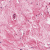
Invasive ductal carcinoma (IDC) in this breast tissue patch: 0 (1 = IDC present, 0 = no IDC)